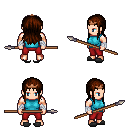
a pixel art fantasy rpg character, male body template, human, light skin, teal sleeveless shirt, red pants, brown unkempt hairstyle, bronze tiara, white cloth bandages, gray slippers, spear, four views (front, back, left, right), 2x2 character sprite sheet, small pixel art, hard edges, no anti-aliasing